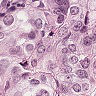
Metastatic tissue present: yes